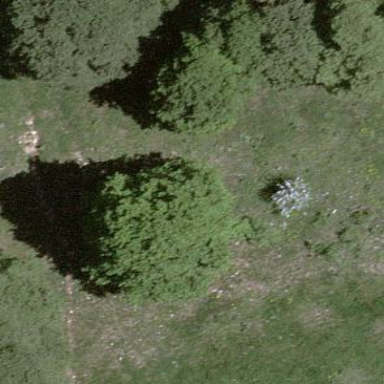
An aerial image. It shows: Forest area.